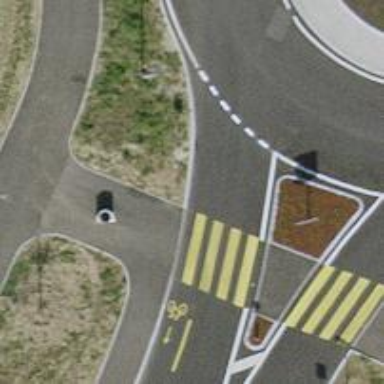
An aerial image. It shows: Marked crossing with pedestrian island.